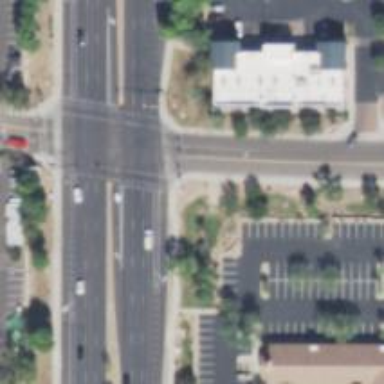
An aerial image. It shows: Solid stop line on the road.